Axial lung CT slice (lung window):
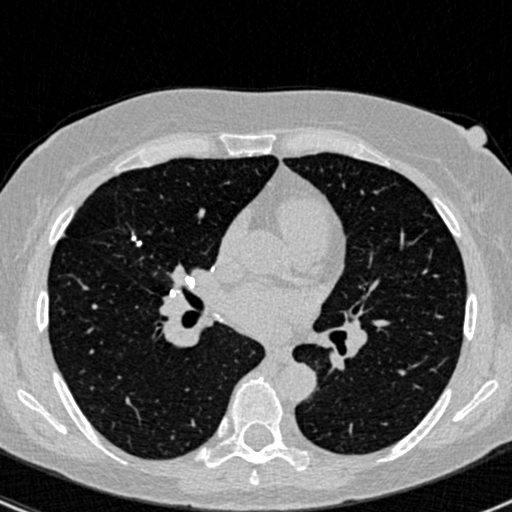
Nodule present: yes
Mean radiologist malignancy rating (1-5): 1